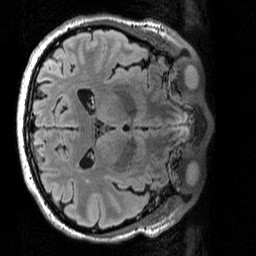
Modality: T2w
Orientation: axial
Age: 66
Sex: male
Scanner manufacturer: siemens
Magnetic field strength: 3 T
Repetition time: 5 s
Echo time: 0.386 s